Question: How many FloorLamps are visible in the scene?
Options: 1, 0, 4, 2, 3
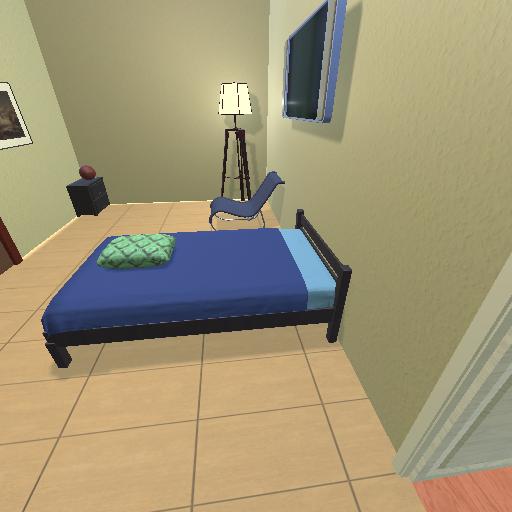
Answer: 1